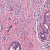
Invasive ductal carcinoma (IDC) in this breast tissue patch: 1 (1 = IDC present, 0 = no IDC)